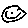
Label: smiley face